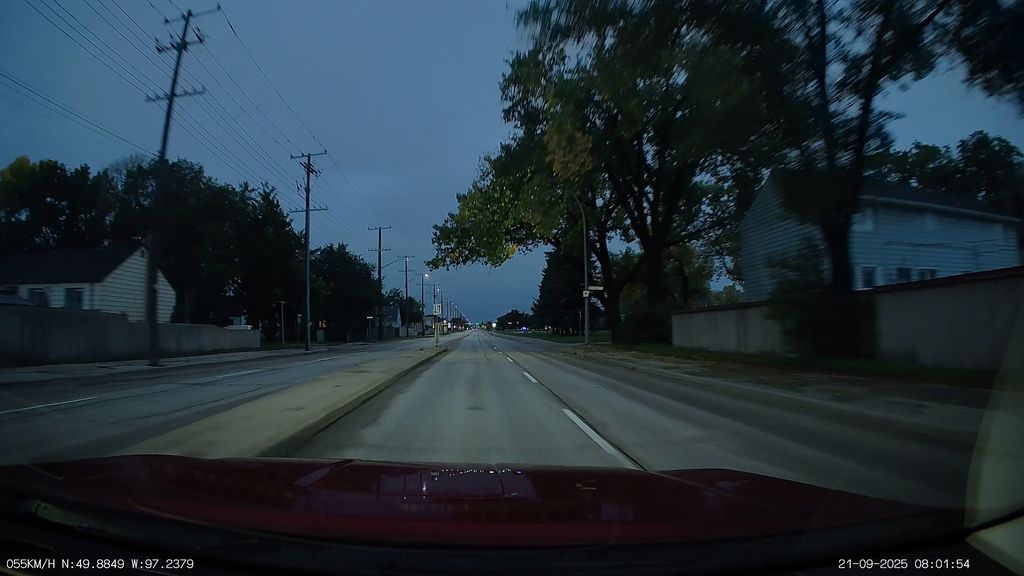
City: winnipeg